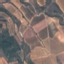
Land use / land cover: PermanentCrop